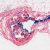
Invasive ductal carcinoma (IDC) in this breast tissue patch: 0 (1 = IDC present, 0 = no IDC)